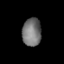
Tissue: lung
Cell type: Epithelial cells
Senescence score: 0.1588
Nuclear area (px): 521
Mean DAPI intensity: 116.054